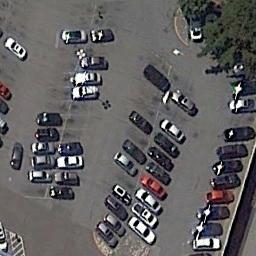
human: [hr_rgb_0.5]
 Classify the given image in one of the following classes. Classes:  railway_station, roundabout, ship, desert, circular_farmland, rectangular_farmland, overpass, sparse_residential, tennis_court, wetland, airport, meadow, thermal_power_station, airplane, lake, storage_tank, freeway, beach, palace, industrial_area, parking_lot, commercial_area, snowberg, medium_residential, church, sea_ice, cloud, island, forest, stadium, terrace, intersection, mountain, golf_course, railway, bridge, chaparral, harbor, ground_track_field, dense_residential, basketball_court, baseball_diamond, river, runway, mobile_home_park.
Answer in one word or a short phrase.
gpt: parking_lot